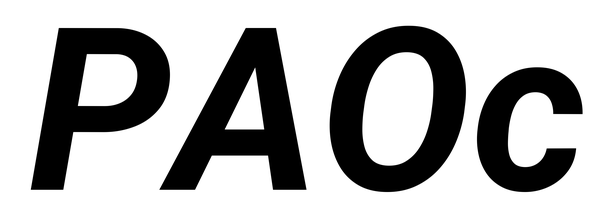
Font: Roboto-Italic_Bold_Italic